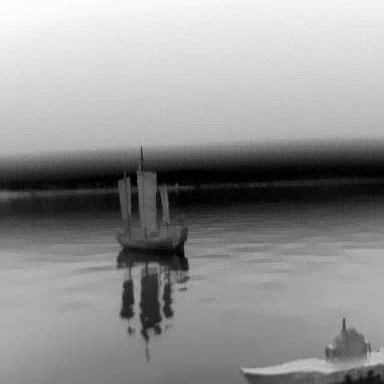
There is a sailboat in the infrared image.